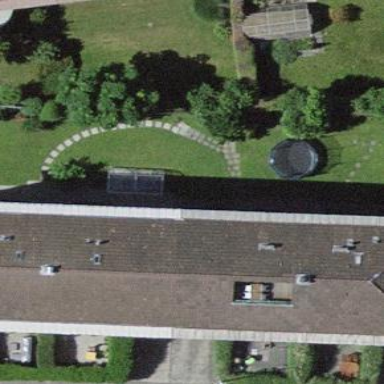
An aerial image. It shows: Hipped roof on apartment building.